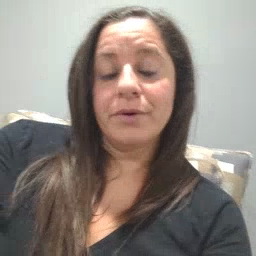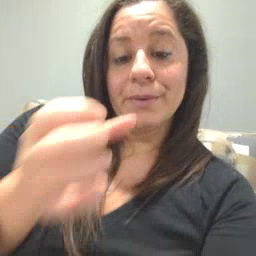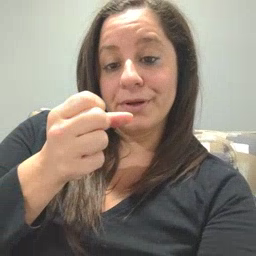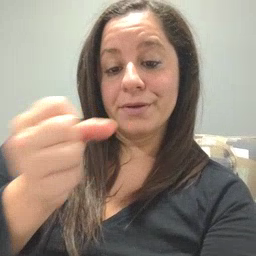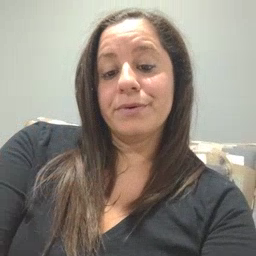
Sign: milk